Field crop: maize
Growth stage: 1
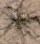
Species: salsola